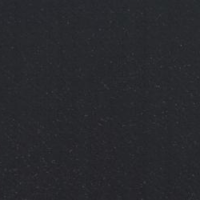
EUNIS habitat code: 14
Species observed at this site:
Cardamine heptaphylla